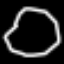
Label: octagon